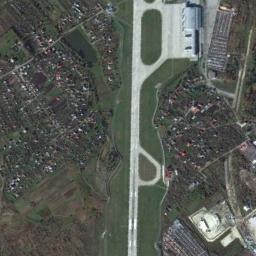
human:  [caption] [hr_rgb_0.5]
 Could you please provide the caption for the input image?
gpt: An airport is in the middle of grass surrounded by many houses .

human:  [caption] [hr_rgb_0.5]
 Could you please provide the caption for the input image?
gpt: An airport with a runway and many buildings is surrounded by a residential area and brown farmland .

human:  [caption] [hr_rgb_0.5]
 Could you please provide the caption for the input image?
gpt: An airport with a runway, An open area and some buildings on the lawn .

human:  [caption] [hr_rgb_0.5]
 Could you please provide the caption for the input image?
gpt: This airport has only one runway, And its color is white .

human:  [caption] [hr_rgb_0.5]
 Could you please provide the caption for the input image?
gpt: The airport runway is flanked by grass .